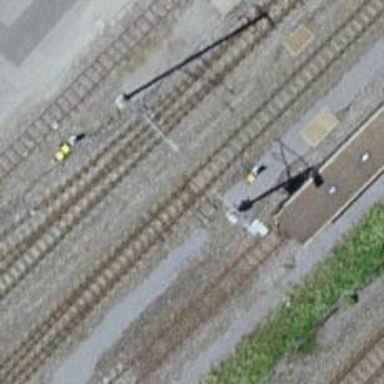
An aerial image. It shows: Railway switch.